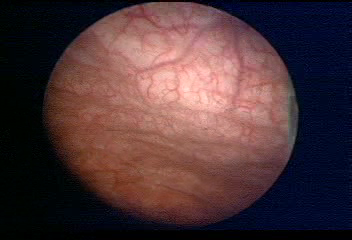
Modality: WLC
Class: Normal mucosa
Bladder cancer association: No